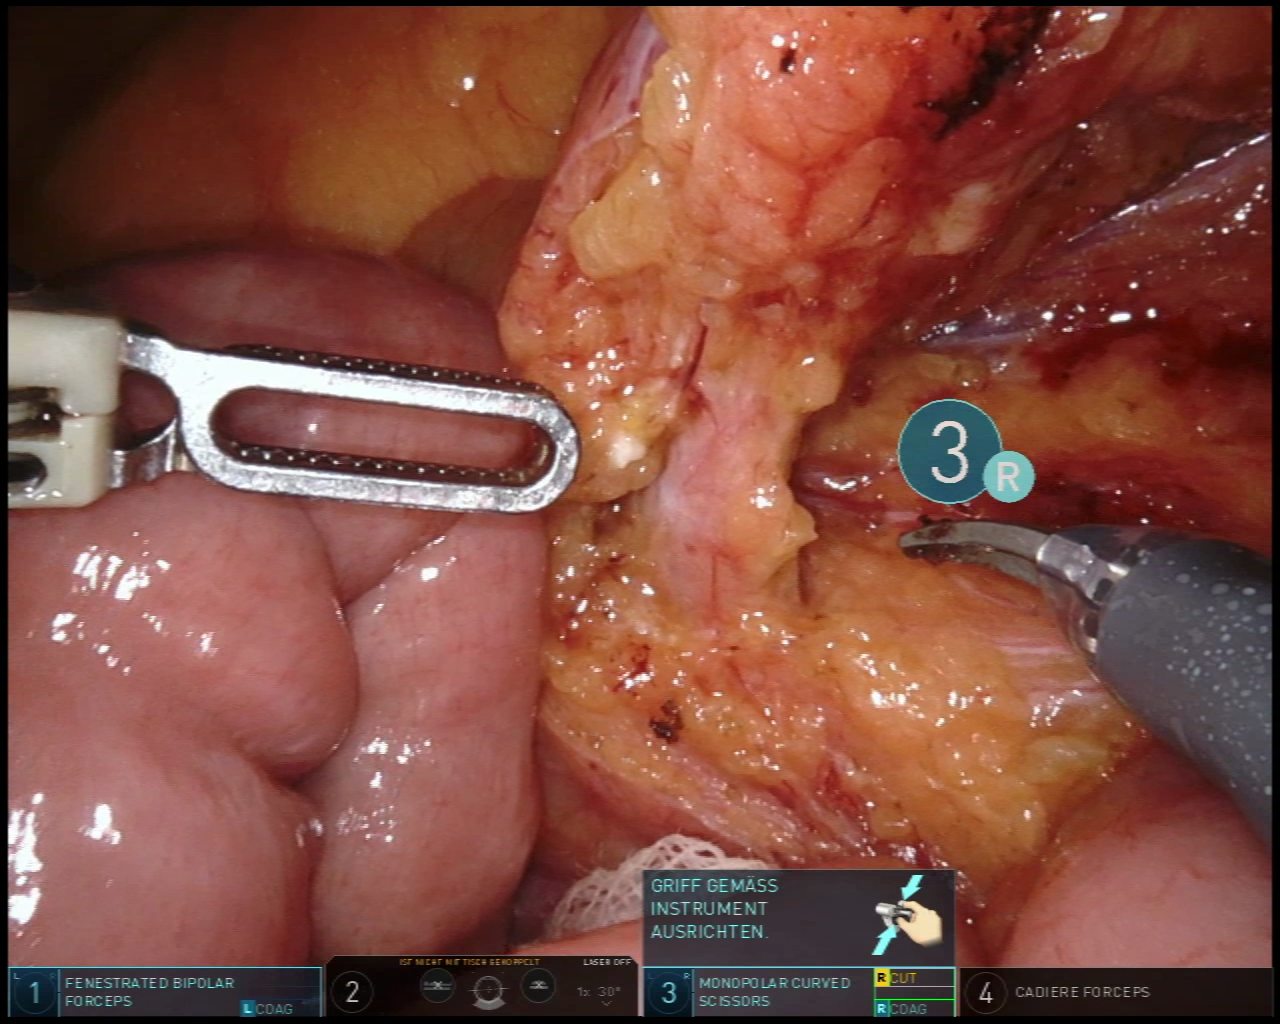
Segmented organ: inferior_mesenteric_artery
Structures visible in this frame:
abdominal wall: no
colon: no
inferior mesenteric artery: yes
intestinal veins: no
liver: no
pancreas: no
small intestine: yes
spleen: no
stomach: no
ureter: yes
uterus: no
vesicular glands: no